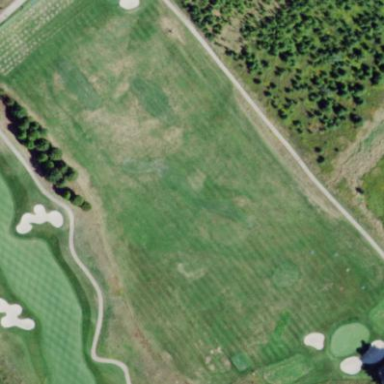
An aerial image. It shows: Grassy area designated as driving range for golf.